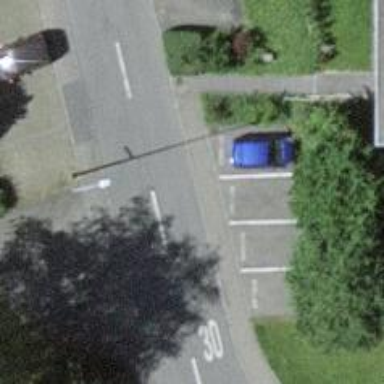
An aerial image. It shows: Kerb barrier.